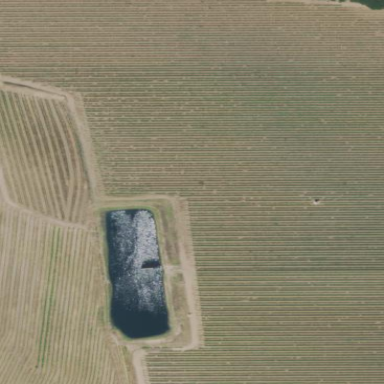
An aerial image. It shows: Vineyard with grape crops.